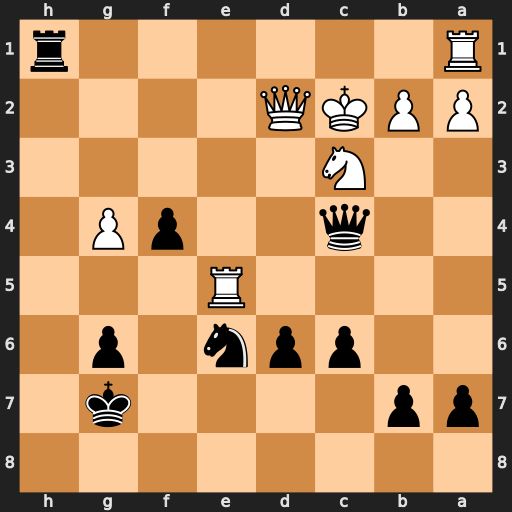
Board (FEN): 8/pp4k1/2ppn1p1/4R3/2q2pP1/2N5/PPKQ4/R6r
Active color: b
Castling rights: -
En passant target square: -
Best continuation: Nd4+ Qxd4 Qxd4